Question: I'm working on an application at the moment that replicates a spreadsheet like table. I've been doing it all with ASP.NET model binding and a combination of ajax and a form POST. I've run into some issues where I think I might be better off creating a custom model binder.
Here's my application:

What we have there are stages of a project, and then a bunch of columns corresponding to each month with the predicted cashflows.
There is a button to the right of that image that lets you add an extra month column, and you can add a stage using the add stage button. Those two are done with AJAX, and then when you submit the form I want it to save all changes in one go via a POST.
I've managed to manoeuvre my way around using HTML helpers, view models and default model binding to get it working with adding columns:
In my main view, I have this to generate the rows/columns in the TBODY
'''
<tbody>
@for (int stageIndex = 0; stageIndex < Model.Stages.Count; stageIndex++)
{
@Html.EditorFor(x => x.Stages[stageIndex])
}
</tbody>
<tfoot>
'''
I have a partial view for CashflowStageViewModel which currently looks like:
'''
@model BWInvoicing.Ui.Models.CashflowStageViewModel
<tr class="stageRow">
@Html.HiddenFor(x => x.Stage)
<td class="stage">
<div class="stageWrapper">
<div>
@Model.Stage
</div>
<div class="stageOptions">
<img class="deleteRowButton" src="../../../Content/Images/delete.png" id=@Model.Stage />
</div>
</div>
</td>
<td>
@Html.TextBoxFor(x => x.Amount, new { @Class = "totalFee emTotal", CashflowStage = Model.Stage })
</td>
<td>
@Html.TextBox("summation", 0, new { @Class = "emTotal summation", CashflowStage = Model.Stage, @readonly = "true" })
</td>
@for (int i = 0; i < Model.Months.Count; i++)
{
<td>
@Html.HiddenFor(x => Model.Months[i].Date)
@Html.TextBoxFor(x => Model.Months[i].Amount, new { @Class = "prediction", CashflowStage = Model.Stage })
</td>
}
<td class="stageHeadingEnd">
@Model.Stage
</td>
</tr>
'''
The model binding works by creating IDs and name's that look like this:
'''
id="Stages_5__Months_4__Amount" name="Stages[5].Months[4].Amount"
'''
This causes some issues as I can add/delete rows between the time that these are generated and the time they are sent back to the server. I always try to keep using the default binding, but now it's holding me back so I think it's time I just created a custom model binder, rather than try dirty hacks to keep the indexes right.
My questions are these:
- -
By this I mean, for each cell should I have a hidden with name of STAGENAME_DATE and value of whatever they enter in the text box? and then I can have a model binder split those strings up to split the stage name and the date, parse them, and assign a value to the stage on that certain date? Or is there a more appropriate way of doing it?
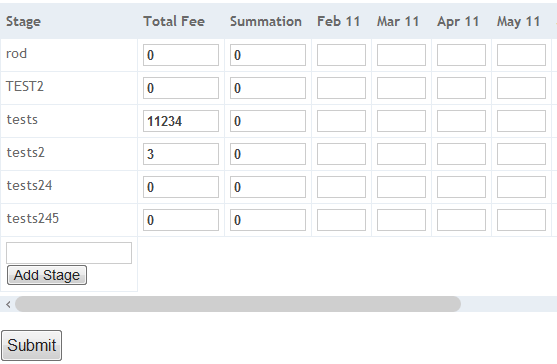
Answer: I ended up reading about how you can use your own arbritrary indexes here:
<URL>
> Non-Sequential Indices Well that's all great and all, but what happens
when you can't guarantee that the submitted values will maintain a
sequential index? For example, suppose you want to allow deleting rows
before submitting a list of books via JavaScript. The good news is
that by introducing an extra hidden input, you can allow for arbitrary
indices. In the example below, we provide a hidden input with the
.Index suffix for each item we need to bind to the list. The name of
each of these hidden inputs are the same, so as described earlier,
this will give the model binder a nice collection of indices to look
for when binding to the list.
As a result I updated my viewmodel output to be following:
'''
@model BWInvoicing.Ui.Models.CashflowStageViewModel
<tr class="stageRow">
@* Setup custom indexer to allow for add/remove rows *@
@Html.Hidden("Index", Model.Stage)
@* Store stage to rebuild view model, use bracket notation to allow default model binder to work correctly *@
@Html.Hidden("[" + Model.Stage + "].Stage",
Model.Stage)
<td class="stage">
<div class="stageWrapper">
<div>
@Model.Stage
</div>
<div class="stageOptions">
<img class="deleteRowButton" src="../../../Content/Images/delete.png" id=@Model.Stage />
</div>
</div>
</td>
<td>
@Html.TextBox("[" + Model.Stage + "].Amount", Model.Amount,
new { @Class = "totalFee emTotal", CashflowStage = Model.Stage })
</td>
<td>
@* Readonly javascript display of summation *@
@Html.TextBox("summation", 0,
new
{
@Class = "emTotal summation",
CashflowStage = Model.Stage,
@readonly = "true"
})
</td>
@* Output the month inputs, setup the correct indexes *@
@for (int i = 0; i < Model.Months.Count; i++)
{
<td>
@Html.Hidden("[" + Model.Stage + "].Months[" + i + "].Date",
Model.Months[i].Date)
@Html.TextBox("[" + Model.Stage + "].Months[" + i + "].Amount",
Model.Months[i].Amount, new { @Class = "prediction", CashflowStage = Model.Stage })
</td>
}
<td class="stageHeadingEnd">
@Model.Stage
</td>
</tr>
'''
I'm not very happy with how messy the concatenation is, but it works pretty well.